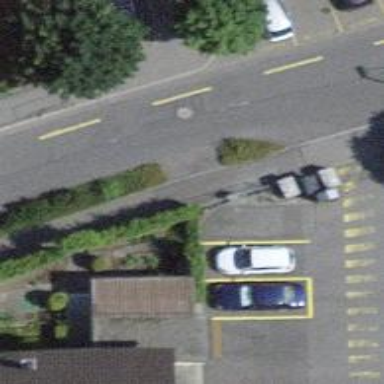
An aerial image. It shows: Kerb barrier.